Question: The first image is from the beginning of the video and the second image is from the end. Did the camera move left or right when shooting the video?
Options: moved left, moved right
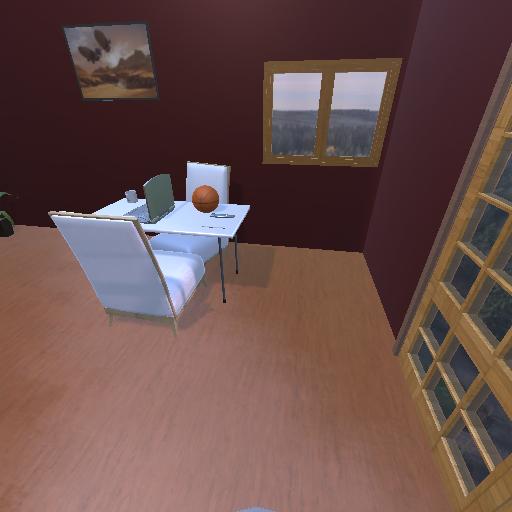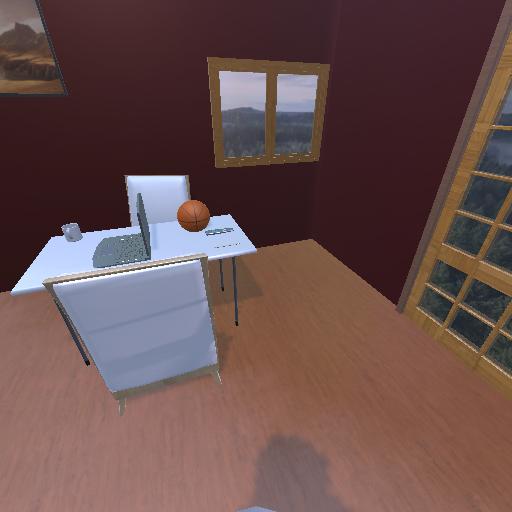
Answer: moved left